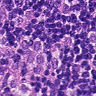
Metastatic tissue present: yes